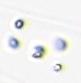
Label: Phaeocystis